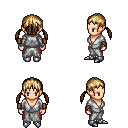
a pixel art fantasy rpg character, female body template, human, light skin, white robe, red pants, blonde twin-tailed hairstyle, leather bracers, metal boots, four views (front, back, left, right), 2x2 character sprite sheet, small pixel art, hard edges, no anti-aliasing